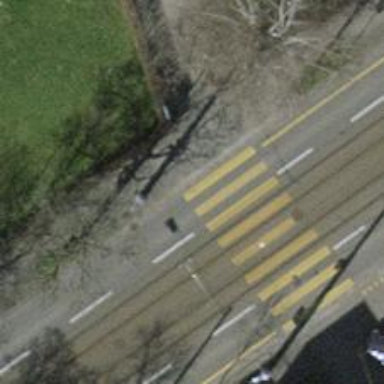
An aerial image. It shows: Tram level crossing on railway.